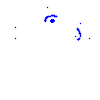
Particle: proton